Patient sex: M
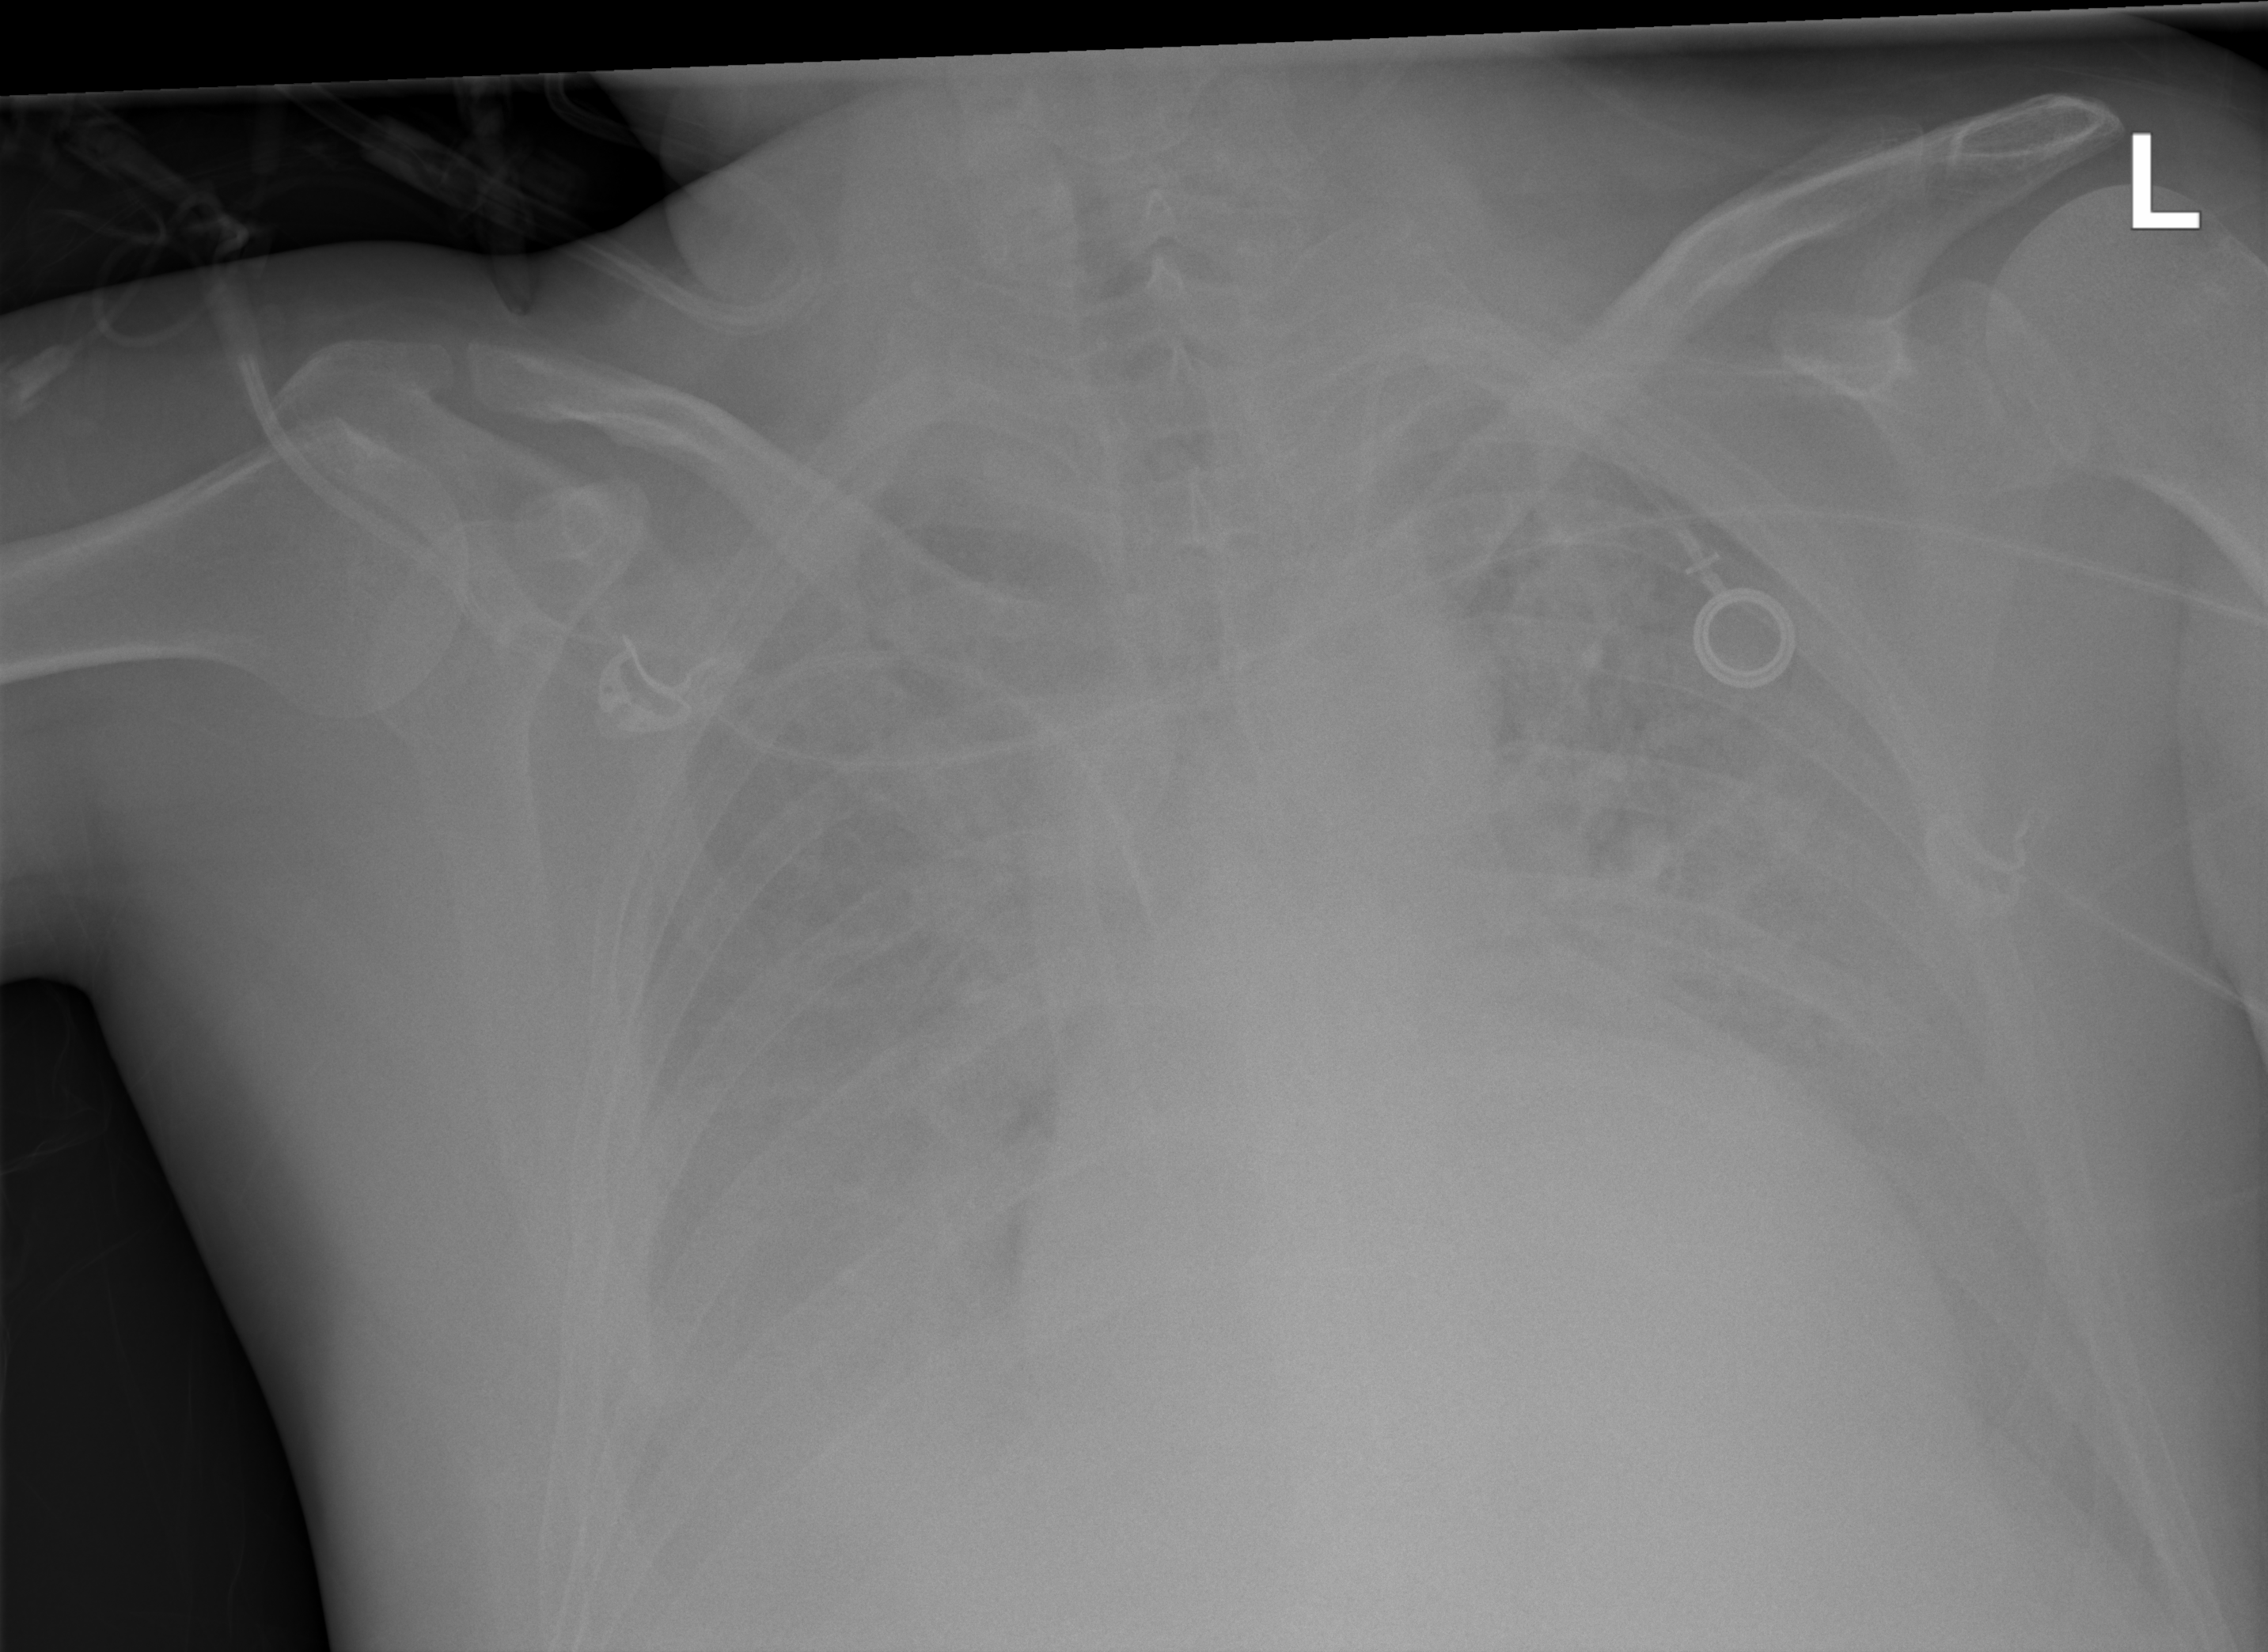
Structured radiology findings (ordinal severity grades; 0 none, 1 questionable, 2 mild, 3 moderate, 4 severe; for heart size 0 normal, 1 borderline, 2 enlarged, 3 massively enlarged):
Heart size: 2
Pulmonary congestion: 3
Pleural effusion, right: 2
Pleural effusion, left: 2
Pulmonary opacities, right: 3
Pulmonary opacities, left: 3
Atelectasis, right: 3
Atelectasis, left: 3